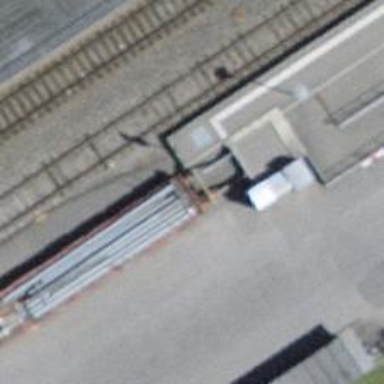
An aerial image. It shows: Railway buffer stop.